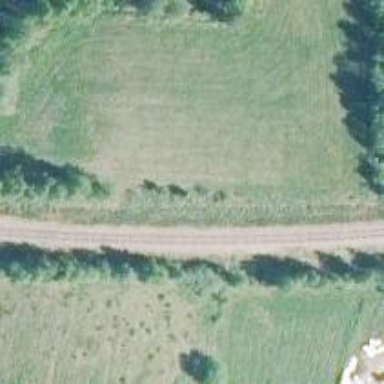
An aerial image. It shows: Railway track classified as Class A.